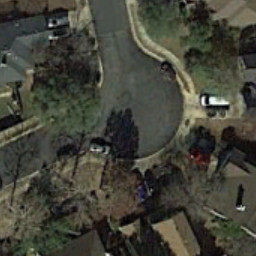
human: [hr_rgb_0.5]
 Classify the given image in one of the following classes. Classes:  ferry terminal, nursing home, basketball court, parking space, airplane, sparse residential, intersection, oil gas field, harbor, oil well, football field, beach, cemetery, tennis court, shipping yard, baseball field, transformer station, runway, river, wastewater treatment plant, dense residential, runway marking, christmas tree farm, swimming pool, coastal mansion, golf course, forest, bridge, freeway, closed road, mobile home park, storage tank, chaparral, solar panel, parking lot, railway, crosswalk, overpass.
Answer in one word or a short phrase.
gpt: closed road